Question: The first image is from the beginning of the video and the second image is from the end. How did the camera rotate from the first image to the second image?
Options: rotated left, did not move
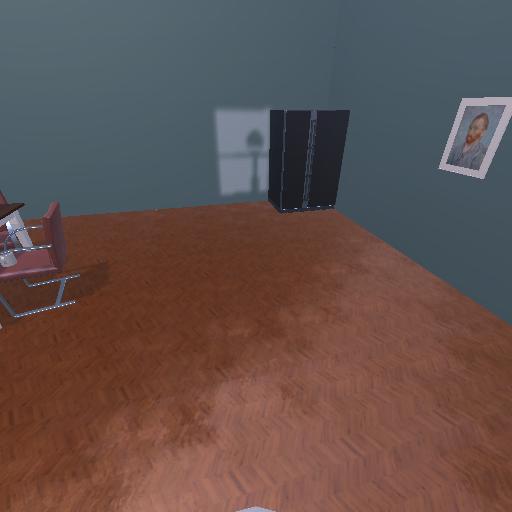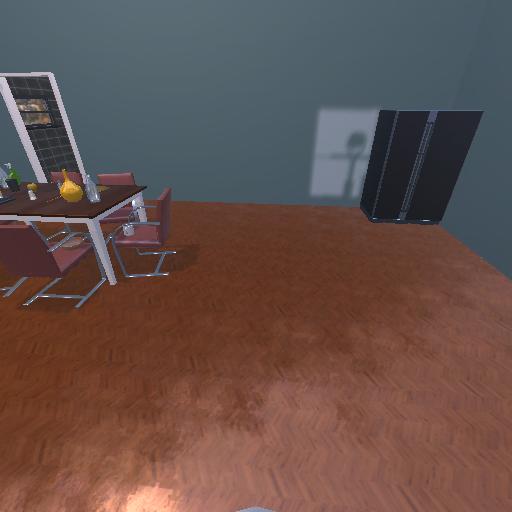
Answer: rotated left